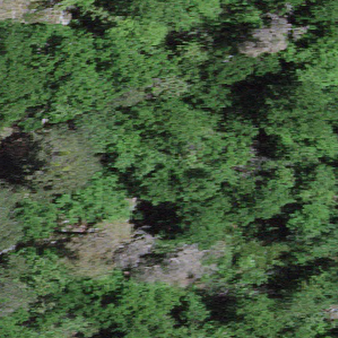
Label: other